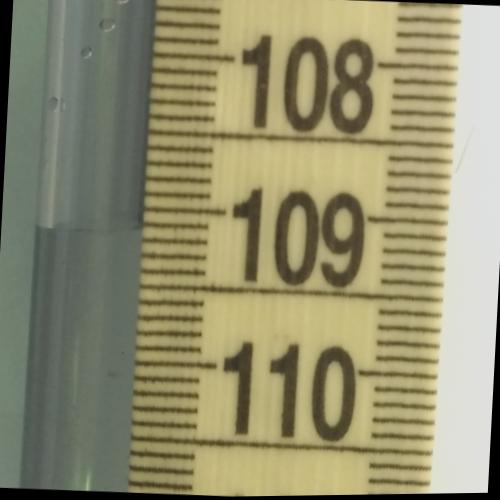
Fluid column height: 109.1 cm